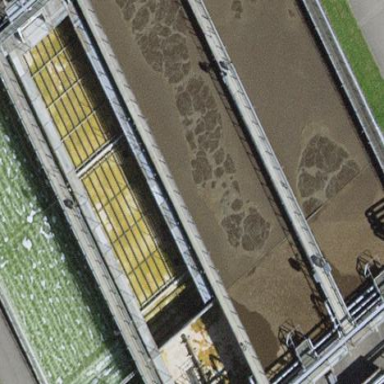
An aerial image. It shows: Body of wastewater.